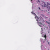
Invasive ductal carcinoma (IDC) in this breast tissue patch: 1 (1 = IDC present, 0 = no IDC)